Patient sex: M
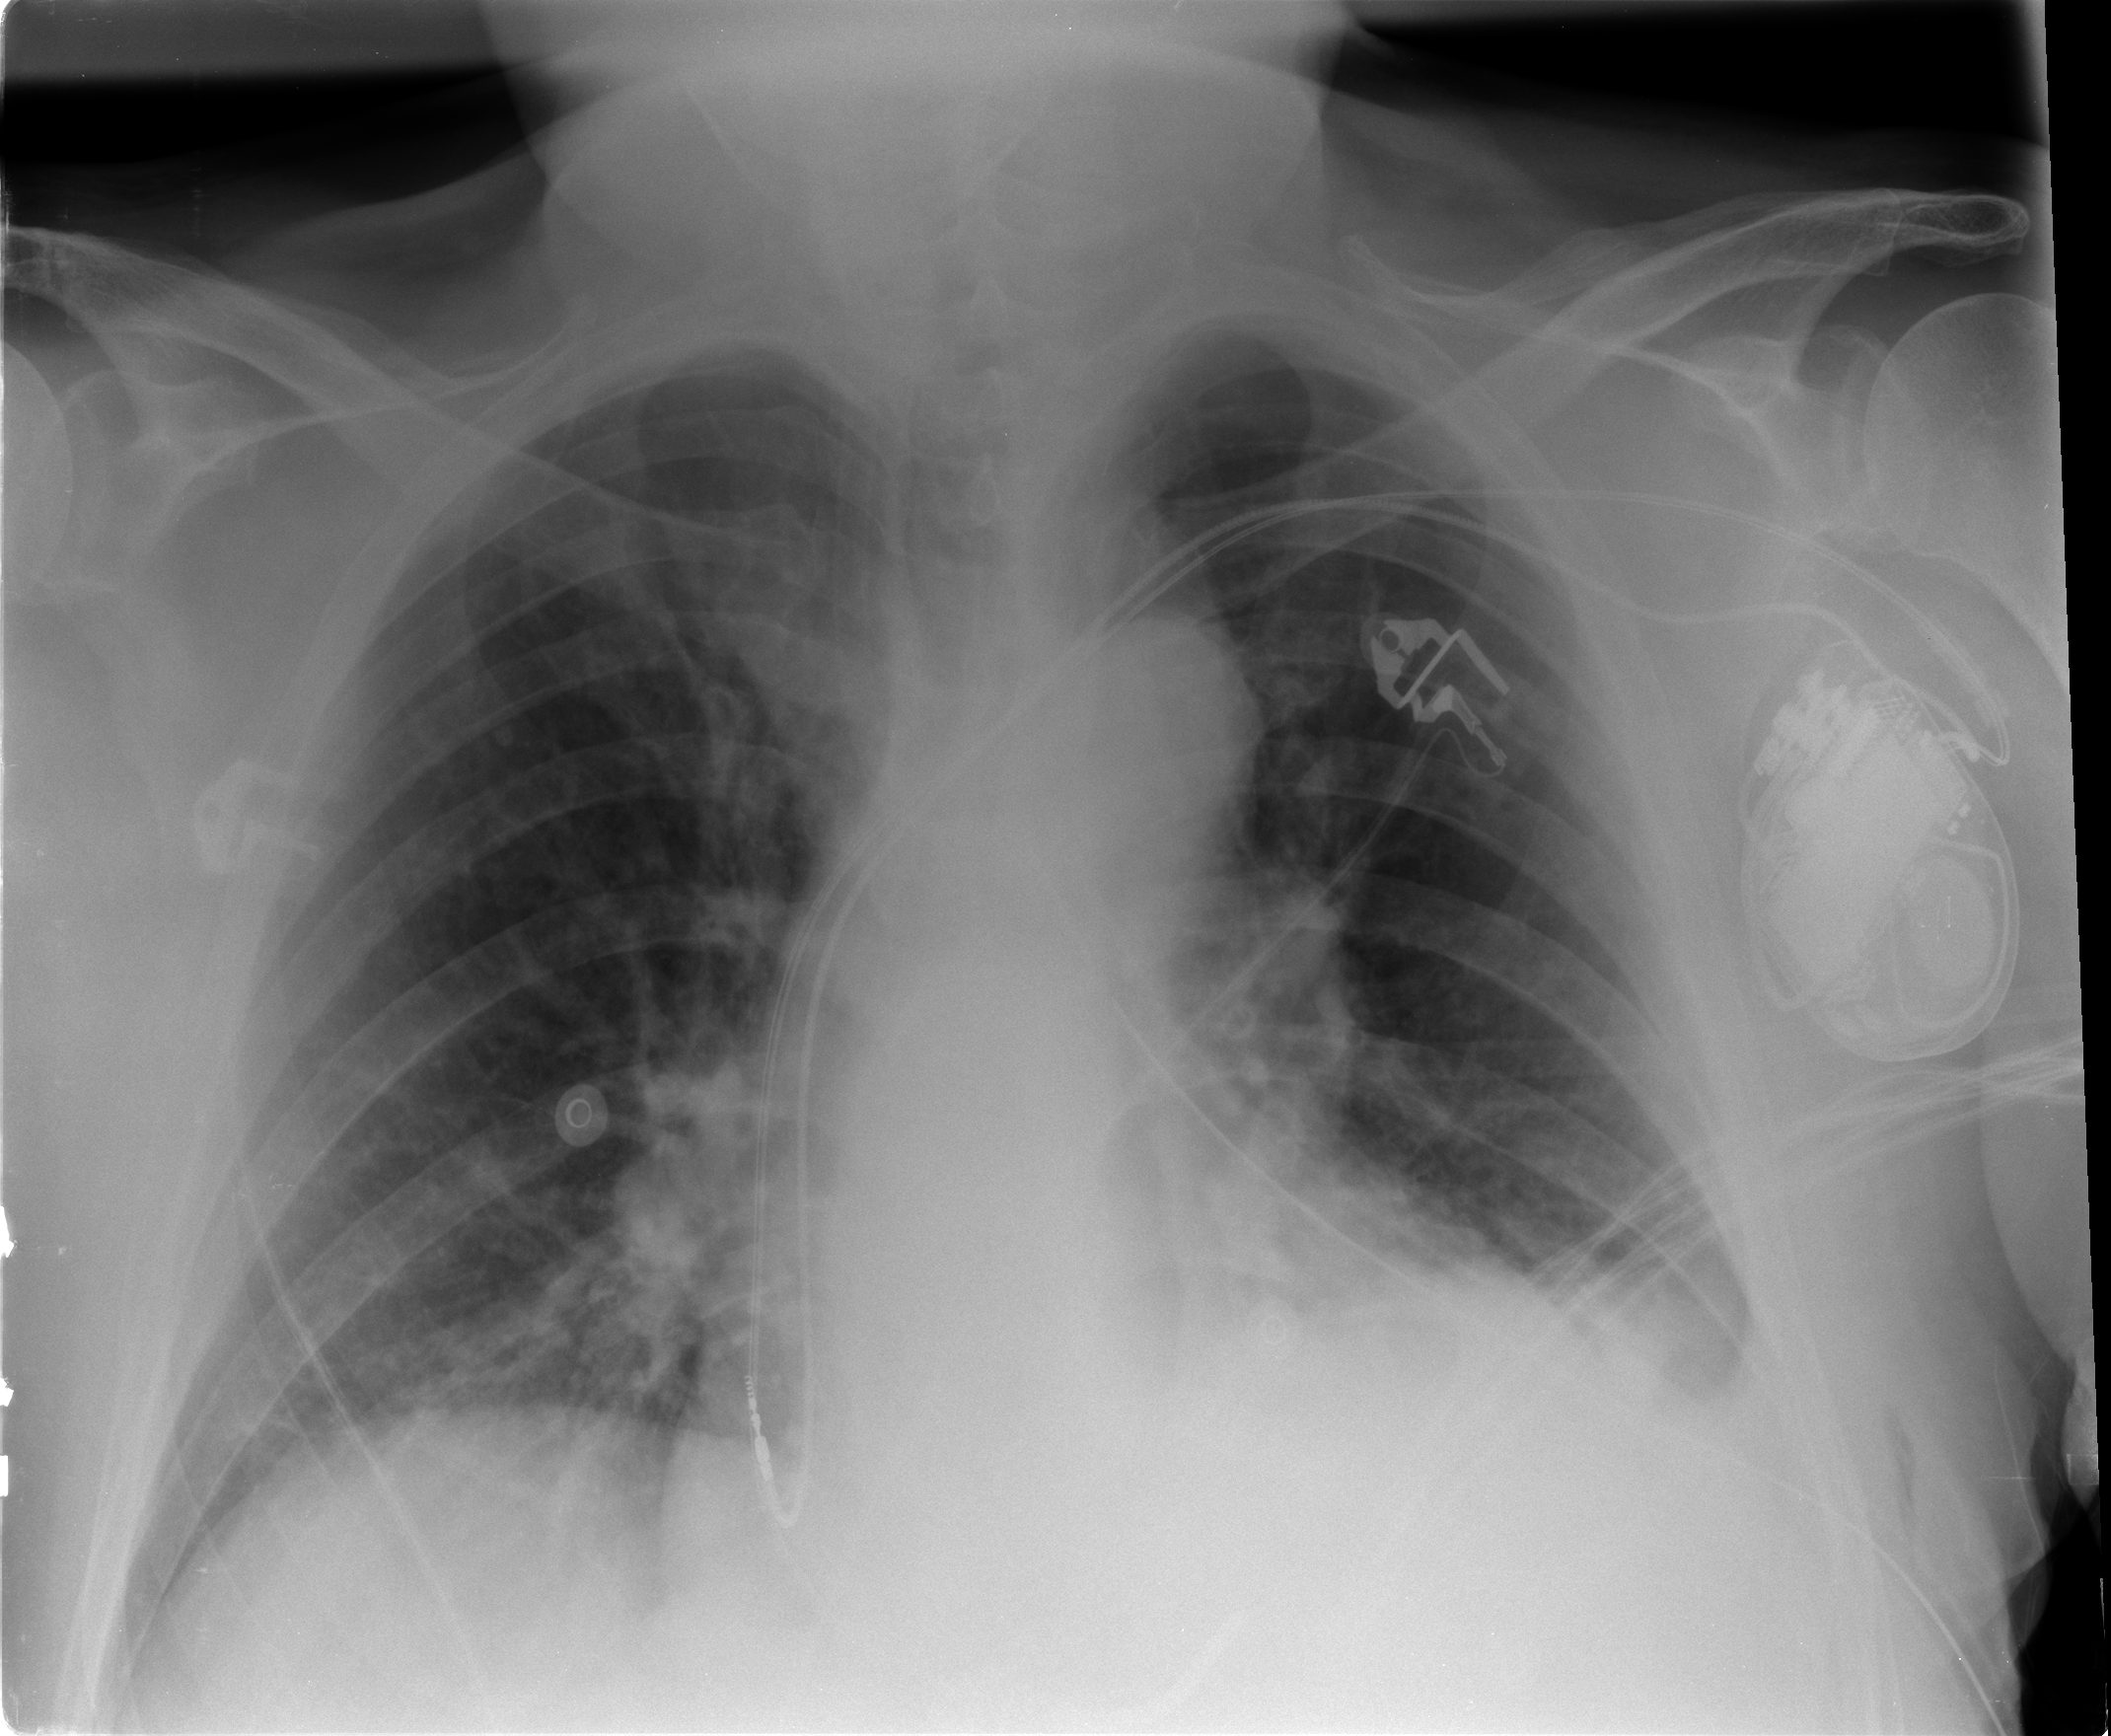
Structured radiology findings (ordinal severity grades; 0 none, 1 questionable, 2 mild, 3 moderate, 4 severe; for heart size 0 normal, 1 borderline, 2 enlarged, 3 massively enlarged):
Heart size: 2
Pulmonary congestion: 2
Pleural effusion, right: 0
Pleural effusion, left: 2
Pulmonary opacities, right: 0
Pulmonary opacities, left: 0
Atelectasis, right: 0
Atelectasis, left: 2